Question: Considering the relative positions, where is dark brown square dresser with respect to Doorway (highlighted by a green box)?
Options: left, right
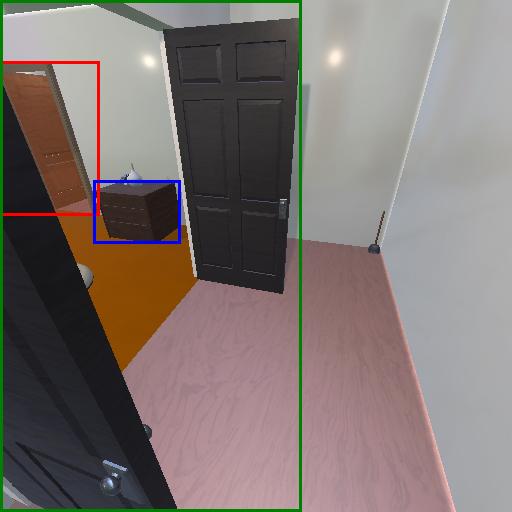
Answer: left